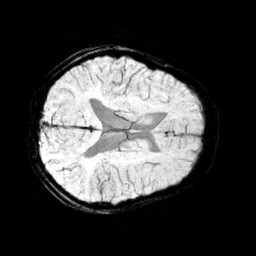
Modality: minIP
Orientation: axial
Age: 10
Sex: female
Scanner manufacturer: siemens
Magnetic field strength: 3 T
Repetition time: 0.027 s
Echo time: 0.02 s